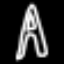
Label: The Eiffel Tower